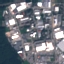
Land use / land cover class: Industrial